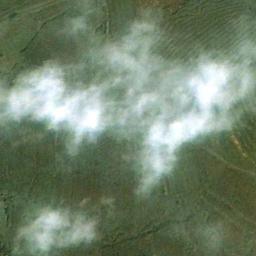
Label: cloud